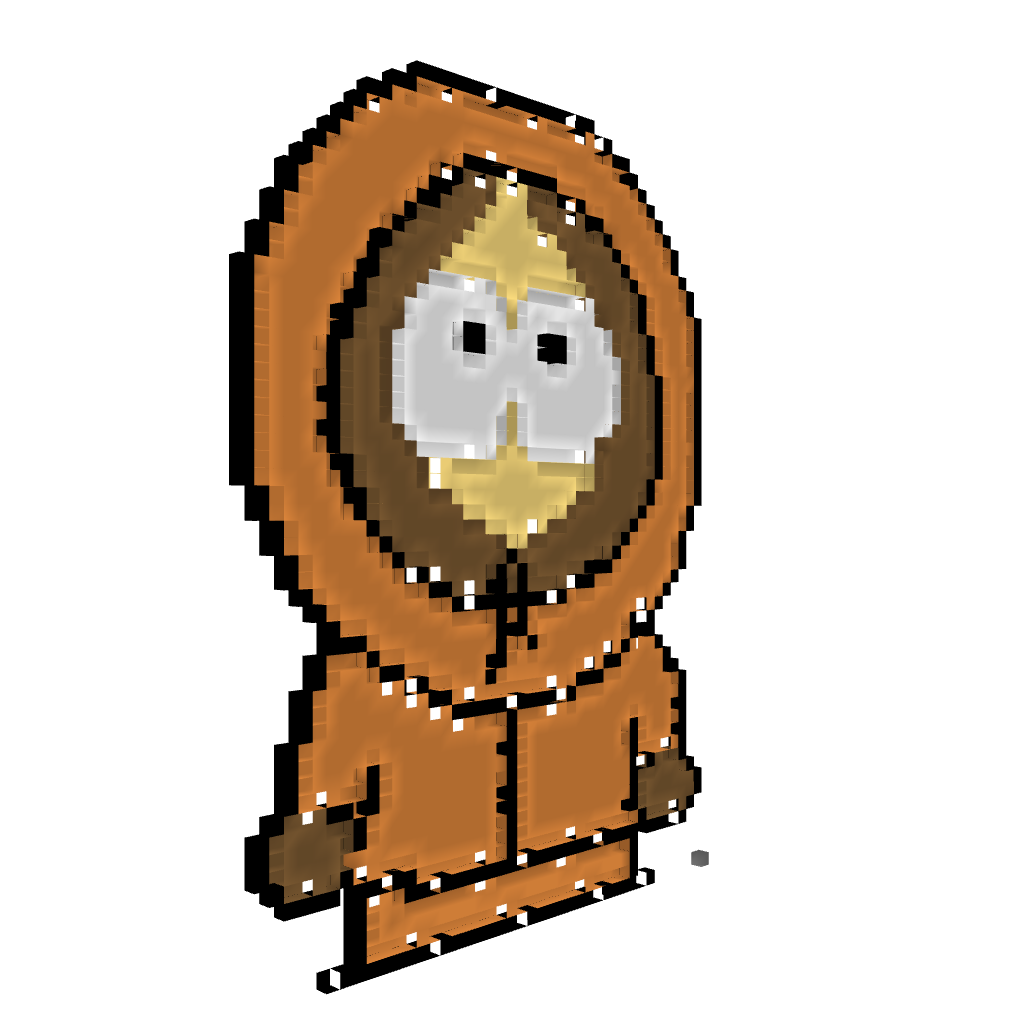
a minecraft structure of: Kenny high quality